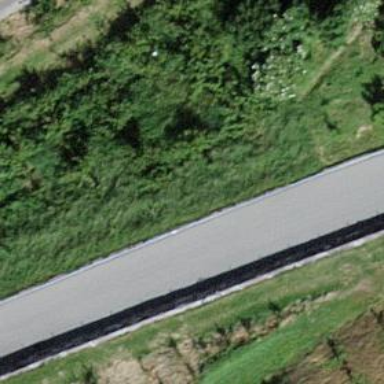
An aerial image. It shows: Unclassified road with asphalt surface.